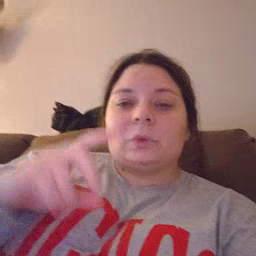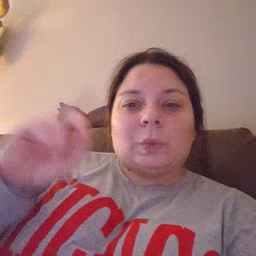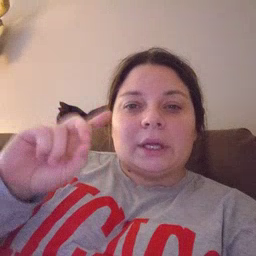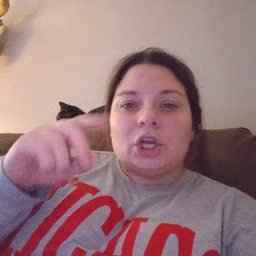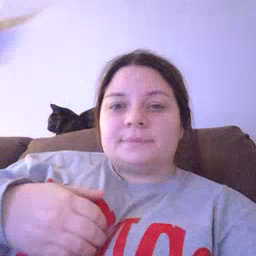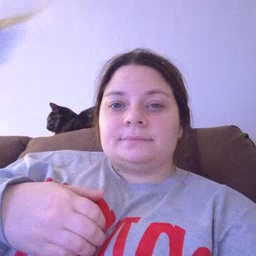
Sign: where